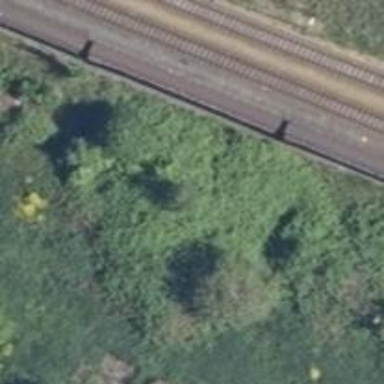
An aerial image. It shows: Abandoned railway.